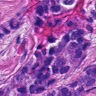
Metastatic tissue present: yes